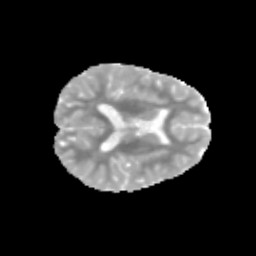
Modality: MD
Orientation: axial
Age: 9
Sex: female
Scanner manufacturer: siemens
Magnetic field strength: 3 T
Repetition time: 3.8 s
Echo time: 0.07 s